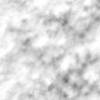
Label: no_change